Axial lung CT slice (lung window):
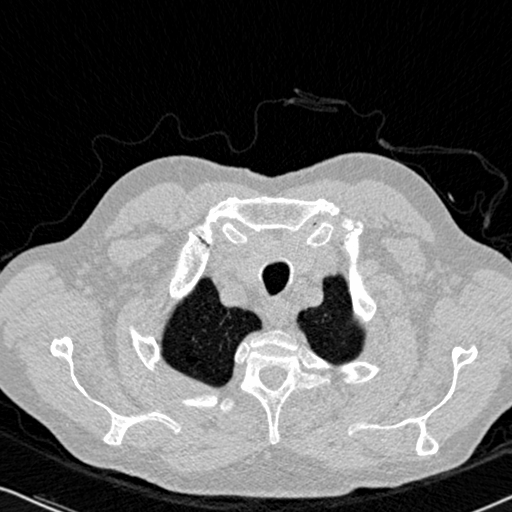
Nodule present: no